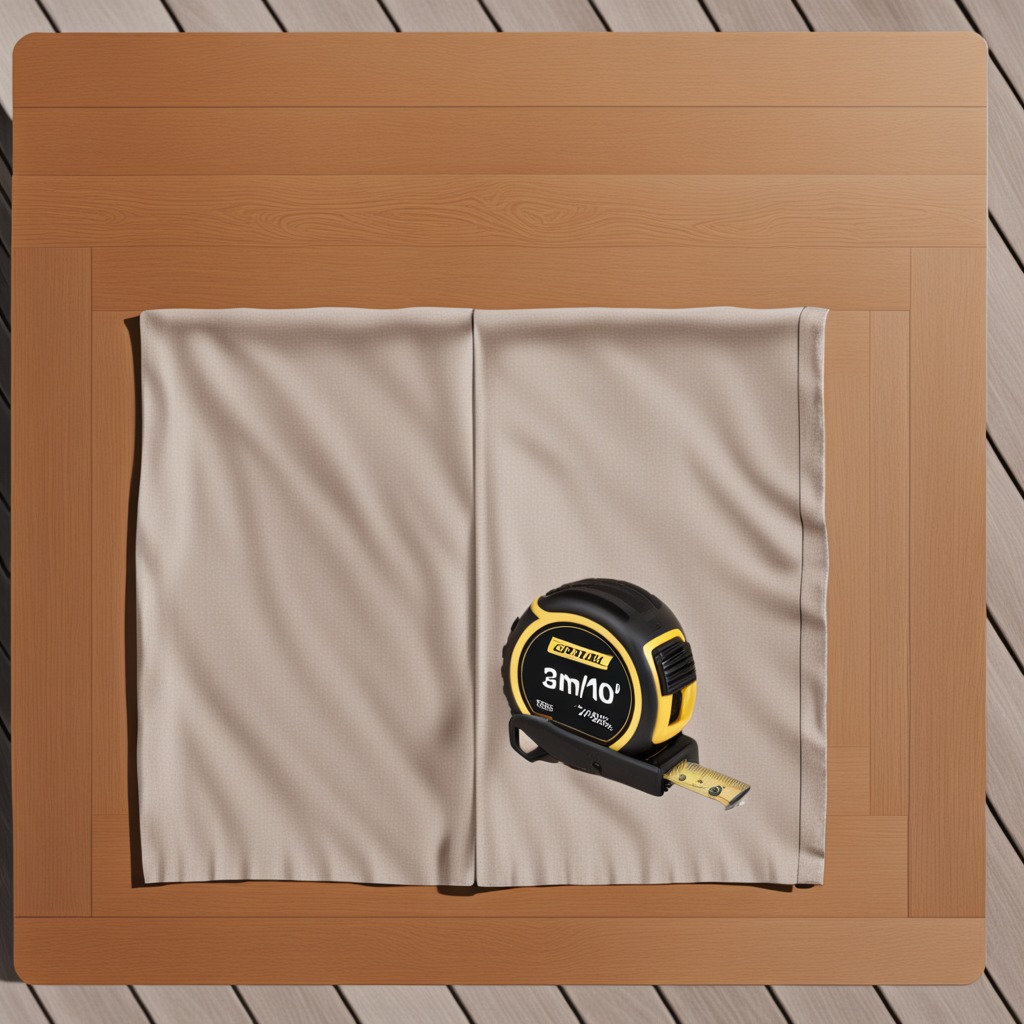
A measuring tape is lying on the wooden table.